Question: I tried implementing some simple speech recognition WinForms program in C# like the one described here in Michael Levy answer:
<URL>
The problem i have is that any time i run the program Windows Speech Recognition opens and is also doing stuff based on what i am saying. Also when the program starts i have to say "start listening" for speech recognition to work.

My question is: How can i use speech recognition without having Windows Speech Recognition also act on what i am saying? I don't need Windows Speech Recognition UI to open at all and i need to be able to use recognition without having to say "start listening" before.
Thanks for your answers
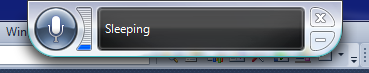
Answer: Are you sure you are using an inproc recognizer for your application only. You do this by instantiating a SpeechRecognitionEngine() in your application. See <URL>